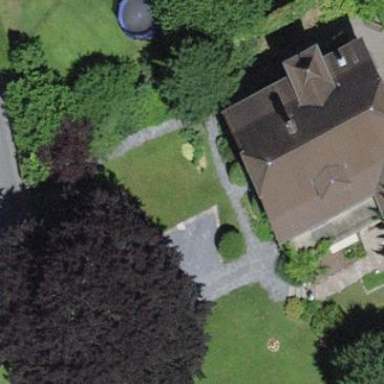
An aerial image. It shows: Detached building with half-hipped roof.